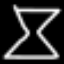
Label: hourglass